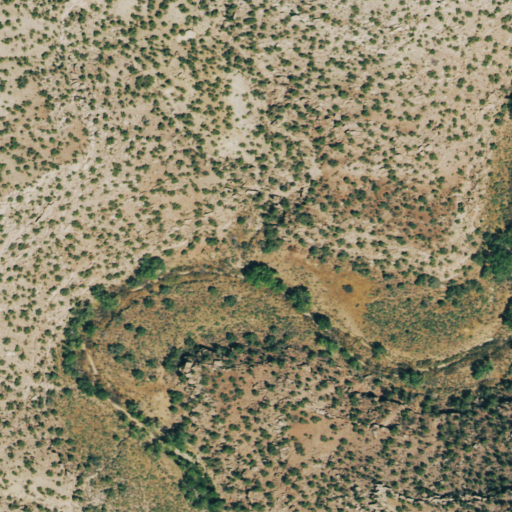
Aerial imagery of valley in Colorado named Levigood Canyon containing evergreen forest, shrub, and woody wetlands